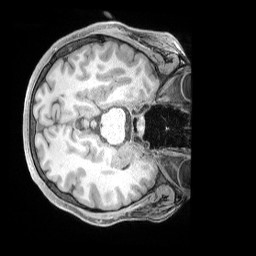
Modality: T1w
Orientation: axial
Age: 32
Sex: male
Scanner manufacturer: siemens
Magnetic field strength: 3 T
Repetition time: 2 s
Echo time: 0.00211 s